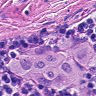
Metastatic tissue present: yes